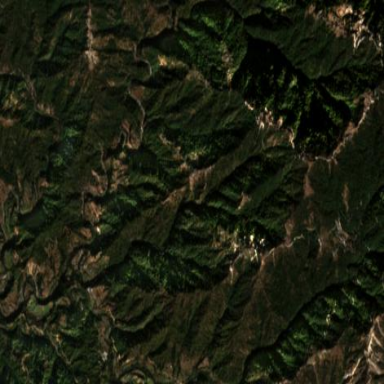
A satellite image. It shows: Serene woodland landscape.